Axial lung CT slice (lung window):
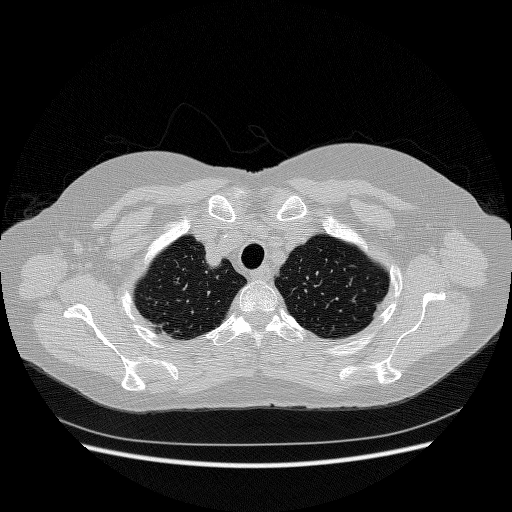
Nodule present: no